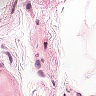
Metastatic tissue present: no